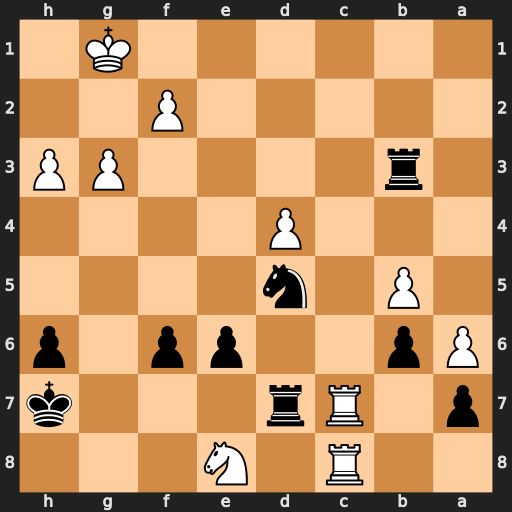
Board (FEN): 2R1N3/p1Rr3k/Pp2pp1p/1P1n4/3P4/1r4PP/5P2/6K1
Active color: b
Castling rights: -
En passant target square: -
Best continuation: Rxc7 Nxc7 Rc3 Nxd5 Rxc8